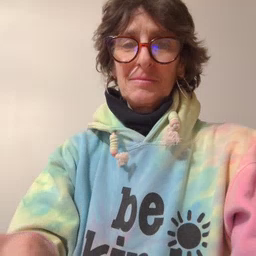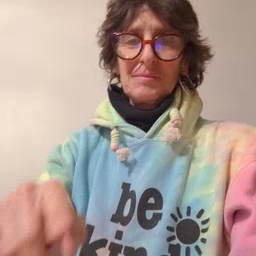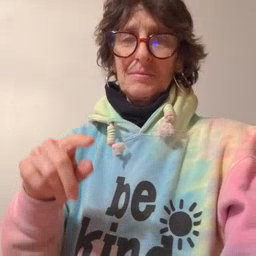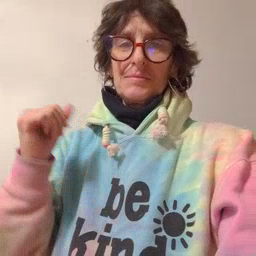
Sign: refrigerator